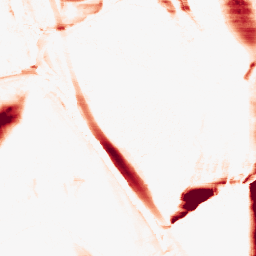
Category: morphological
Decomposition family: morphological_ellipse
Decomposition parameters: operation: opening
width: 5
height: 50
Upsampling method: quintic
Upsampling parameters: scale: 4
Upsampling scale: 4